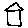
Label: house